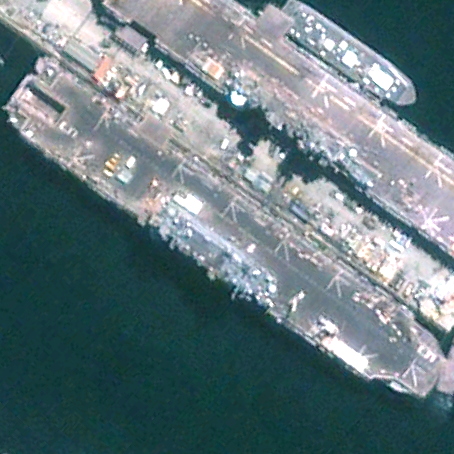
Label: assault